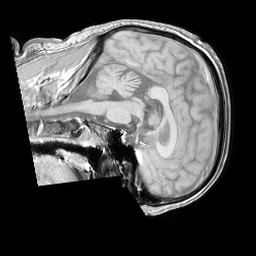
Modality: T1w
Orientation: sagittal
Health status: ill
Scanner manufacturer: philips
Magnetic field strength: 3 T
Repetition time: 0.3787 s
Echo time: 0.002908 s